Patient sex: F
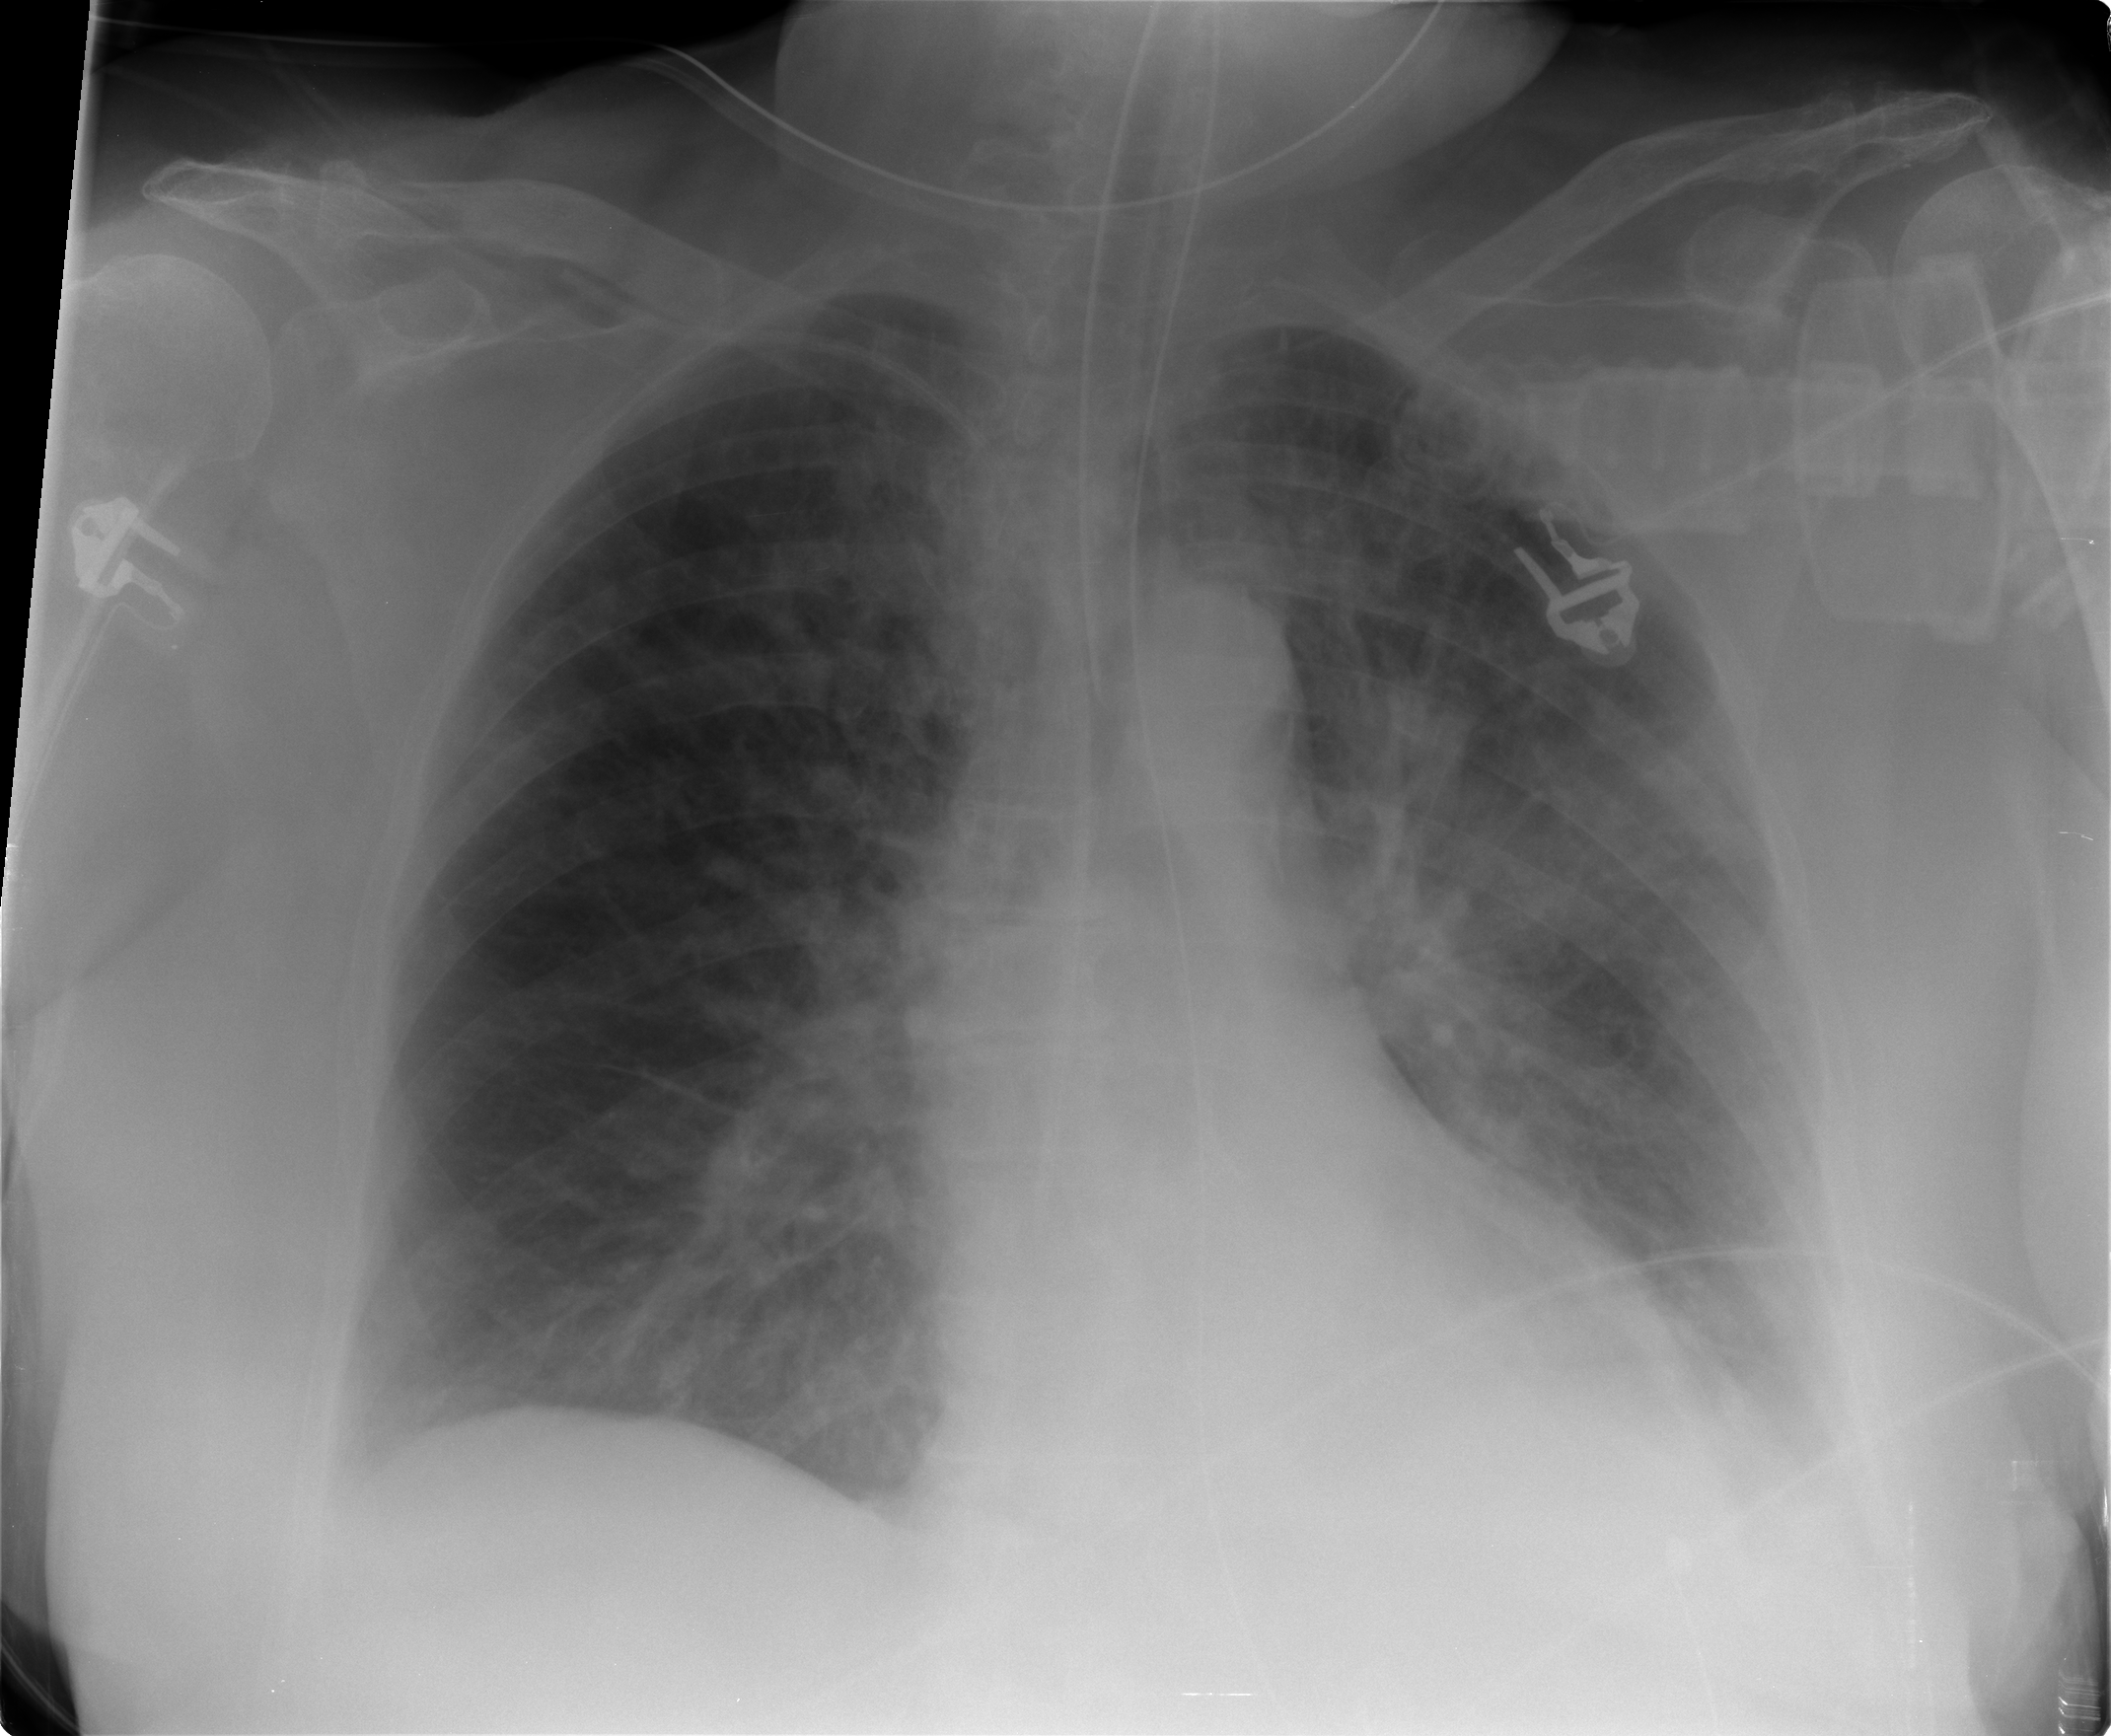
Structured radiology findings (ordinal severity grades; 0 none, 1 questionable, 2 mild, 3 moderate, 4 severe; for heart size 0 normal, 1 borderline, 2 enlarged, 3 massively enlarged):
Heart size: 0
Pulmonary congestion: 3
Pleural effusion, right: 0
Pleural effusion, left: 2
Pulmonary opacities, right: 0
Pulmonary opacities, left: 0
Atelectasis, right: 0
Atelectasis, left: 2